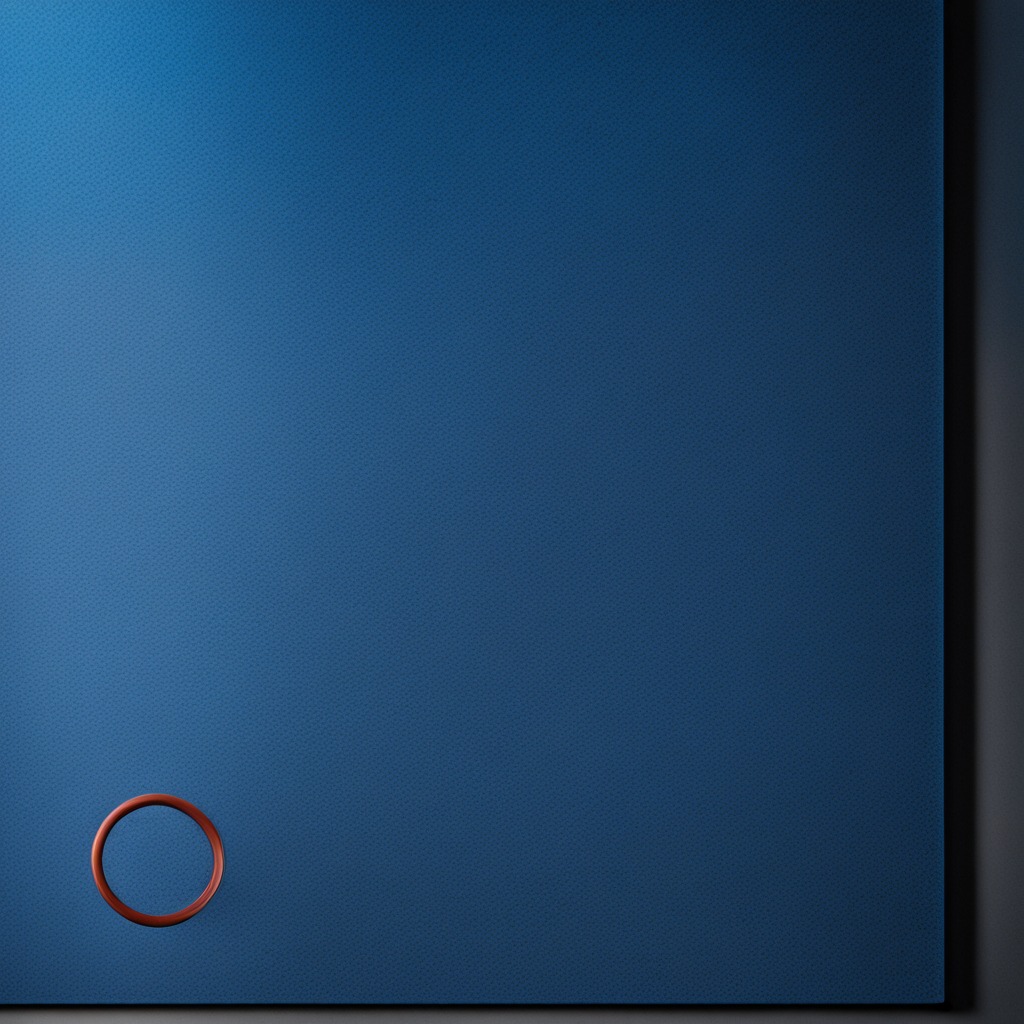
A rubber O-ring lies on the tabletop.